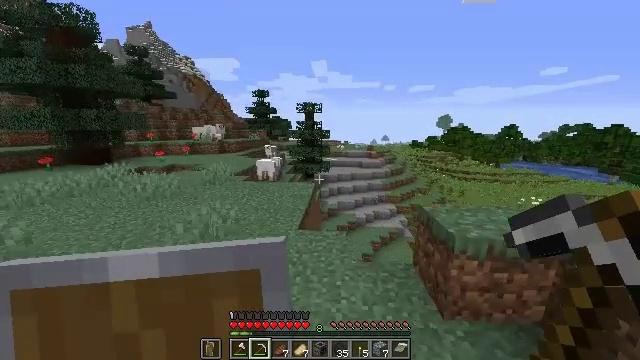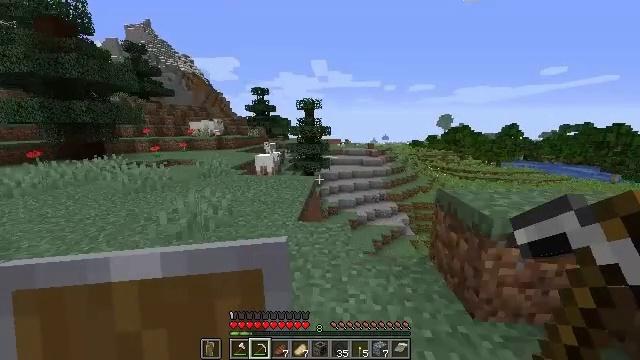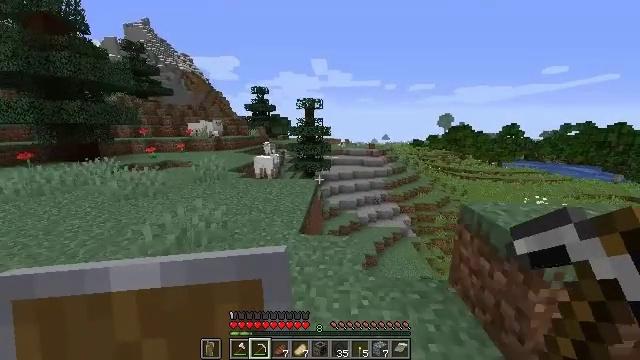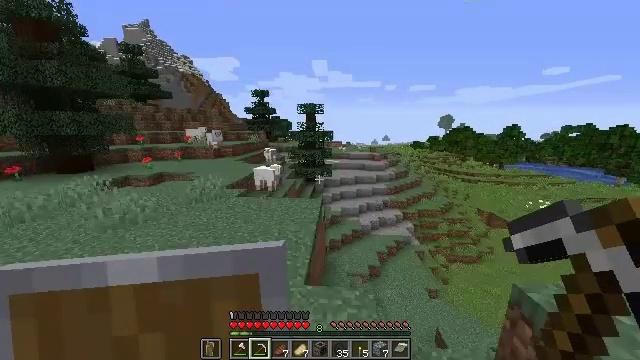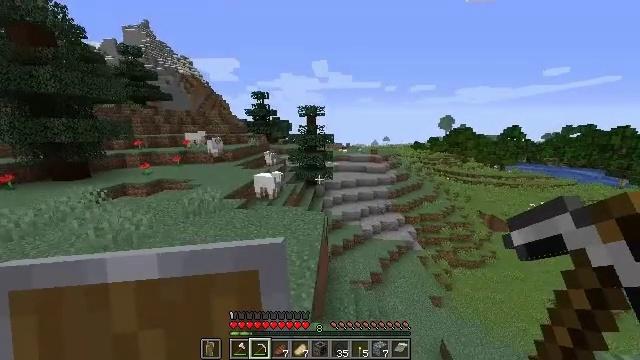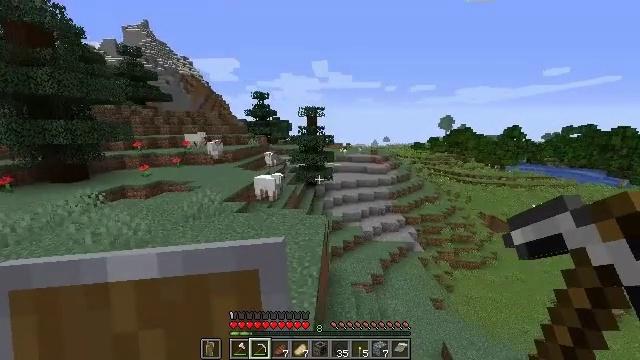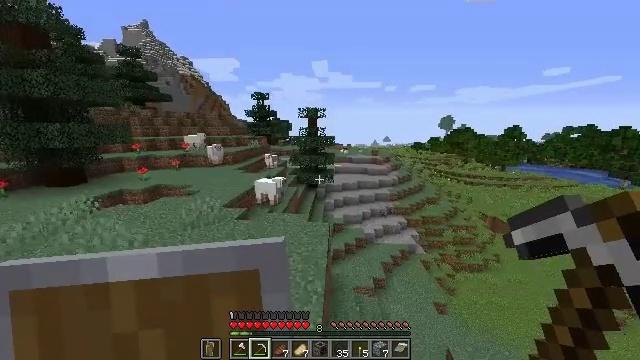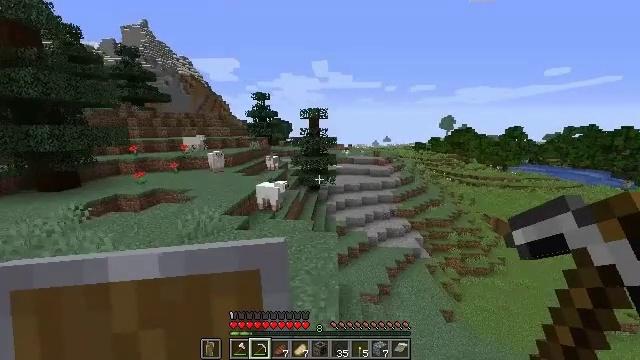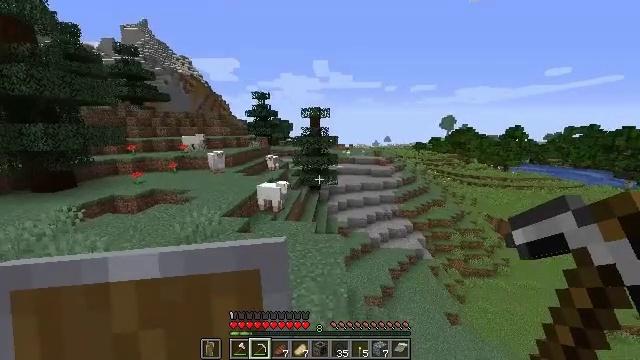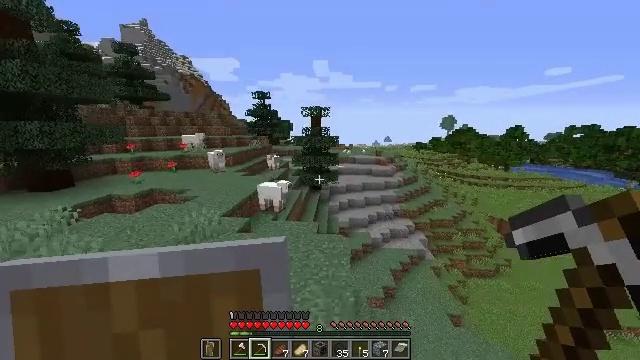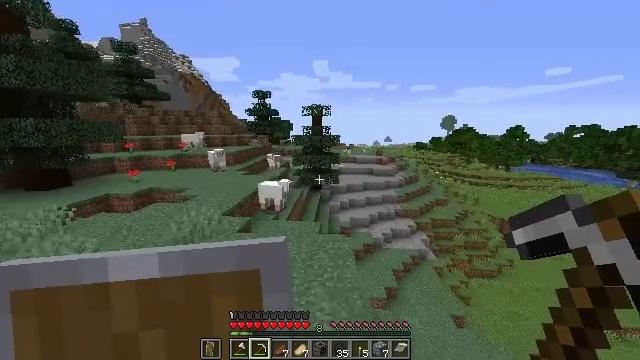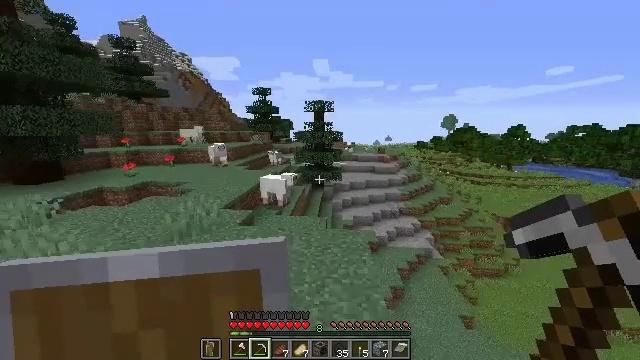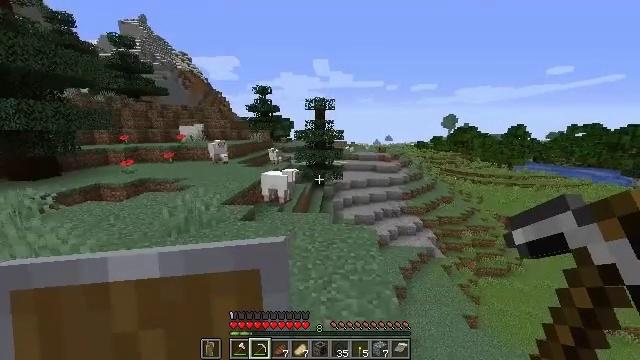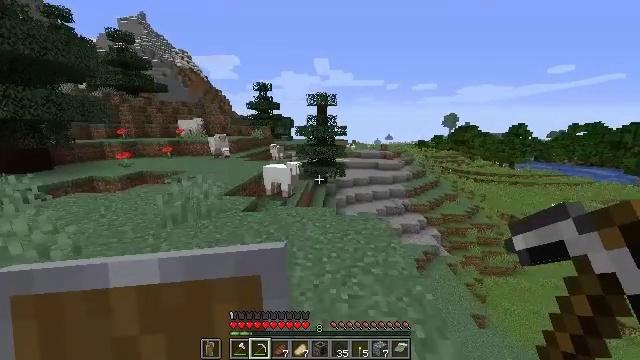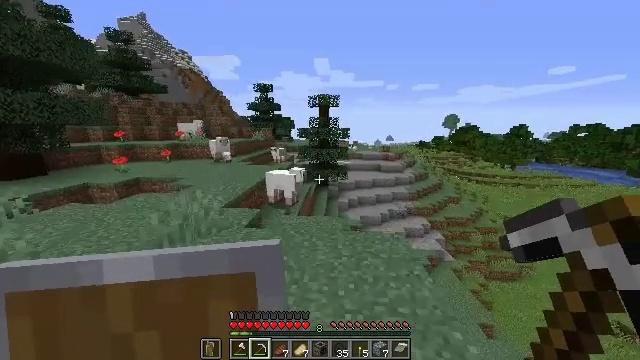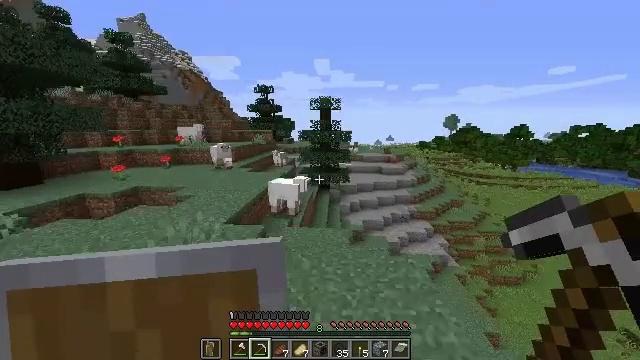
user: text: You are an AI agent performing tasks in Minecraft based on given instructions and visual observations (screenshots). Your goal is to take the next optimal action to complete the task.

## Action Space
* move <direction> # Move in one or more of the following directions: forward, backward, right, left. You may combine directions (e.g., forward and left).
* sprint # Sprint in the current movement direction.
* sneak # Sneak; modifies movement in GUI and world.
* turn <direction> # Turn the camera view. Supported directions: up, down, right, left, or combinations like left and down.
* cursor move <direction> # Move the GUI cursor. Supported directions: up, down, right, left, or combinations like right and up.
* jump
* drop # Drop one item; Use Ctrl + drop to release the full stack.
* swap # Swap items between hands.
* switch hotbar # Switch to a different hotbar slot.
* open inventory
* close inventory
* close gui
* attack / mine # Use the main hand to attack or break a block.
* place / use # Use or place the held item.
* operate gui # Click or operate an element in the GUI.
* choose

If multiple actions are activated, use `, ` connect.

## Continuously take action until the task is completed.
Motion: motion action
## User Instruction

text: Remove oak leaves from branches.
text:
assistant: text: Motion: move forward and move left, jump
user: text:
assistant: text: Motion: move forward and move left, jump
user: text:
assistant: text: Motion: move forward and move left, jump
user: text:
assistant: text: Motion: move forward and move left, jump
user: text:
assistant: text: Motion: move forward and move left, jump
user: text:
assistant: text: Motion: move forward and move left, jump
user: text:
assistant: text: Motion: move forward and move left, jump
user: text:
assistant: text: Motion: move forward and move left, jump
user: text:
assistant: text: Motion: move forward and move left, jump
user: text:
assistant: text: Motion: move forward and move left, jump
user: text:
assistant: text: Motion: move forward and move left, jump
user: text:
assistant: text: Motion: move forward and move left, jump
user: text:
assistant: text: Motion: move forward and move left, jump
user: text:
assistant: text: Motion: move forward and move left, jump
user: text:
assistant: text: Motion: move forward and move left, jump
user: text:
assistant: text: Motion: move forward and move left, jump
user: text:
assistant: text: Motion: move forward and move left
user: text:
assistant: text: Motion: move forward and move left, turn left and down
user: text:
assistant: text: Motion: move forward and move left, turn left and down
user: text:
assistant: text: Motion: move forward and move left
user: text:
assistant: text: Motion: move forward and move left
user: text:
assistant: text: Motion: move forward and move left
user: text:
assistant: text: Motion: move forward and move left
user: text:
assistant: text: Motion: move forward
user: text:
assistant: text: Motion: move forward
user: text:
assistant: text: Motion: move forward
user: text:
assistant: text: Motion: move forward
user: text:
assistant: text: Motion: move forward
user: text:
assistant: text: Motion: move forward
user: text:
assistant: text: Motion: move forward